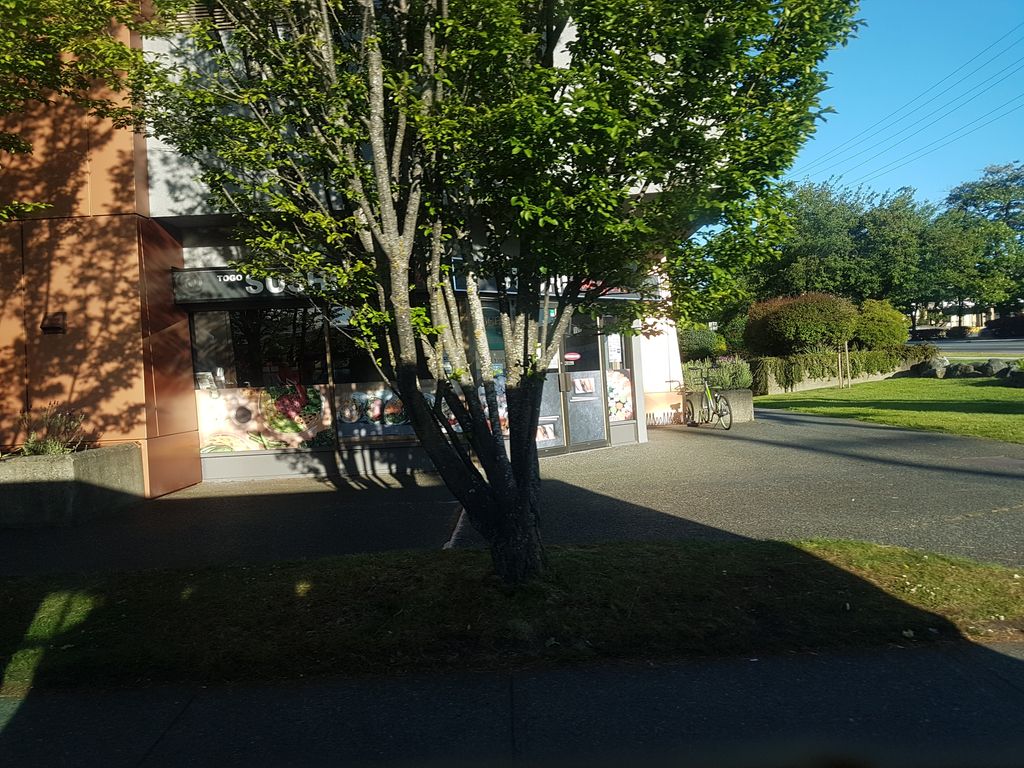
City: victoria